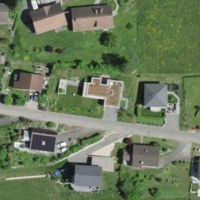
EUNIS habitat code: 54
Species observed at this site:
Ficus carica